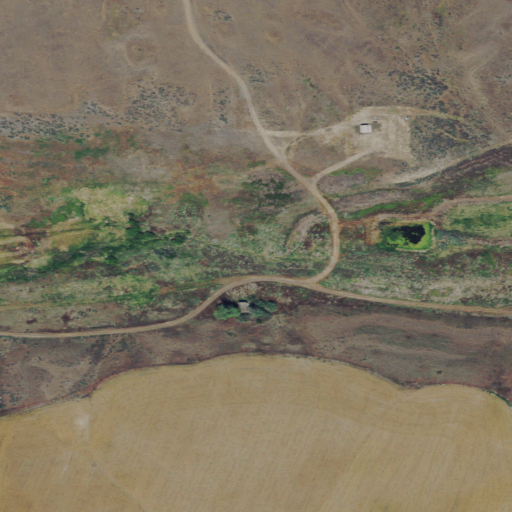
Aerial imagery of valley in Oregon named Negro Hollow containing grassland, shrub, open development, and cultivated crops